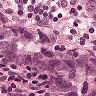
Metastatic tissue present: yes